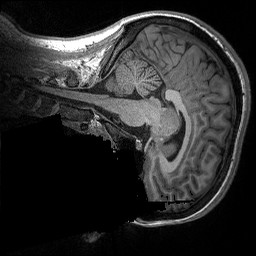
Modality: T1w
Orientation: sagittal
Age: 23
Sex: female
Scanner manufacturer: siemens
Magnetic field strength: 3 T
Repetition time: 2.3 s
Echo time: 0.00298 s